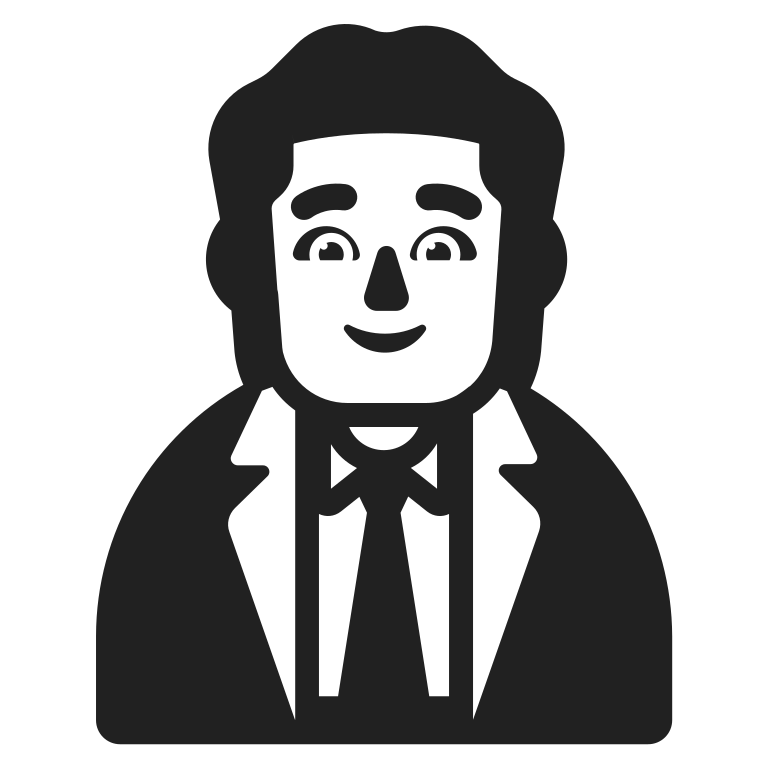
man office worker high contrast default